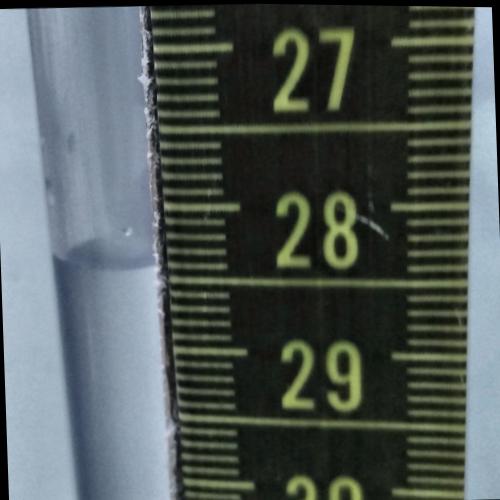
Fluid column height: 28.4 cm